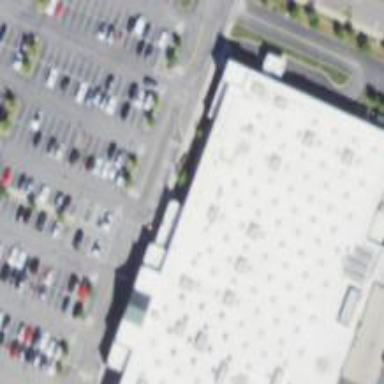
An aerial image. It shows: Supermarket building.